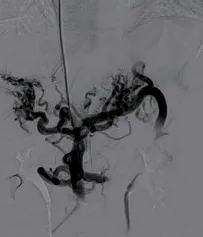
Computed tomography, esophagogastroduodenoscopy, and portography. (E) Portography before stent placement indicating formation of multiple convolute collateral vessels at hepatic hilus.
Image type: radiology (mri)